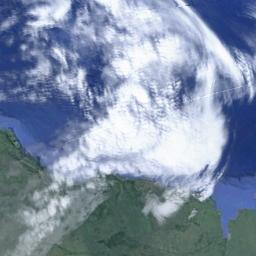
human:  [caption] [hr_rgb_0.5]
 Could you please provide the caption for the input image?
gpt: A thin cloud floats on the sea .

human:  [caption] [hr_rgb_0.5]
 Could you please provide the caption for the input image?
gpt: Large white clouds on green land and blue sea .

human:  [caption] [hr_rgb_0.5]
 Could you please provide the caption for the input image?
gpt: The white cloud is above green land and blue sea .

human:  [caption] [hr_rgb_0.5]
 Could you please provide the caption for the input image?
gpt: The stratus clouds and cumulus clouds are located above the sea and the land covered by dense vegetation .

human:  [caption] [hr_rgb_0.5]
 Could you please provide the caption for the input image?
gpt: There are some white clouds over a shore .